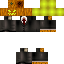
A male human skin with medium skin, wearing brown long hair dressed in a red suit and brown pants, featuring a closed mouth.